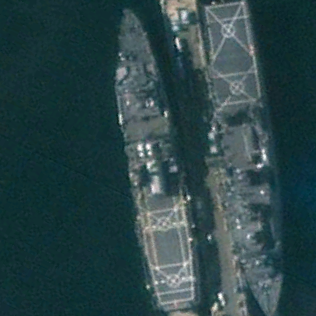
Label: combat